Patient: sex M, age 57
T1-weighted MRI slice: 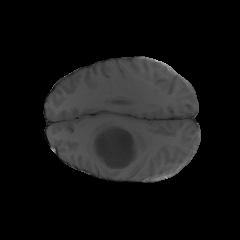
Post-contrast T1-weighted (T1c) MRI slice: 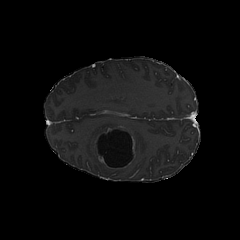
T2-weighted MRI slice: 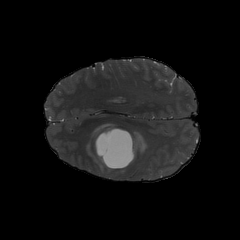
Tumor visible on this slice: yes
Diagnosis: Glioblastoma, IDH-wildtype
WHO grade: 4